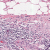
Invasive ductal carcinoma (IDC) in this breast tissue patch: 0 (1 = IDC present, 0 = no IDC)